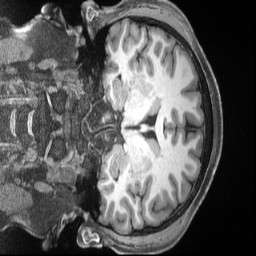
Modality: T1w
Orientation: coronal
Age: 22
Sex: male
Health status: ill
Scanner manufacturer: siemens
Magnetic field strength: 3 T
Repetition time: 2.5 s
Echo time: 0.00181 s